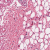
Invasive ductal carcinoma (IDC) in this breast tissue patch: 0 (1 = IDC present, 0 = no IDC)